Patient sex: M
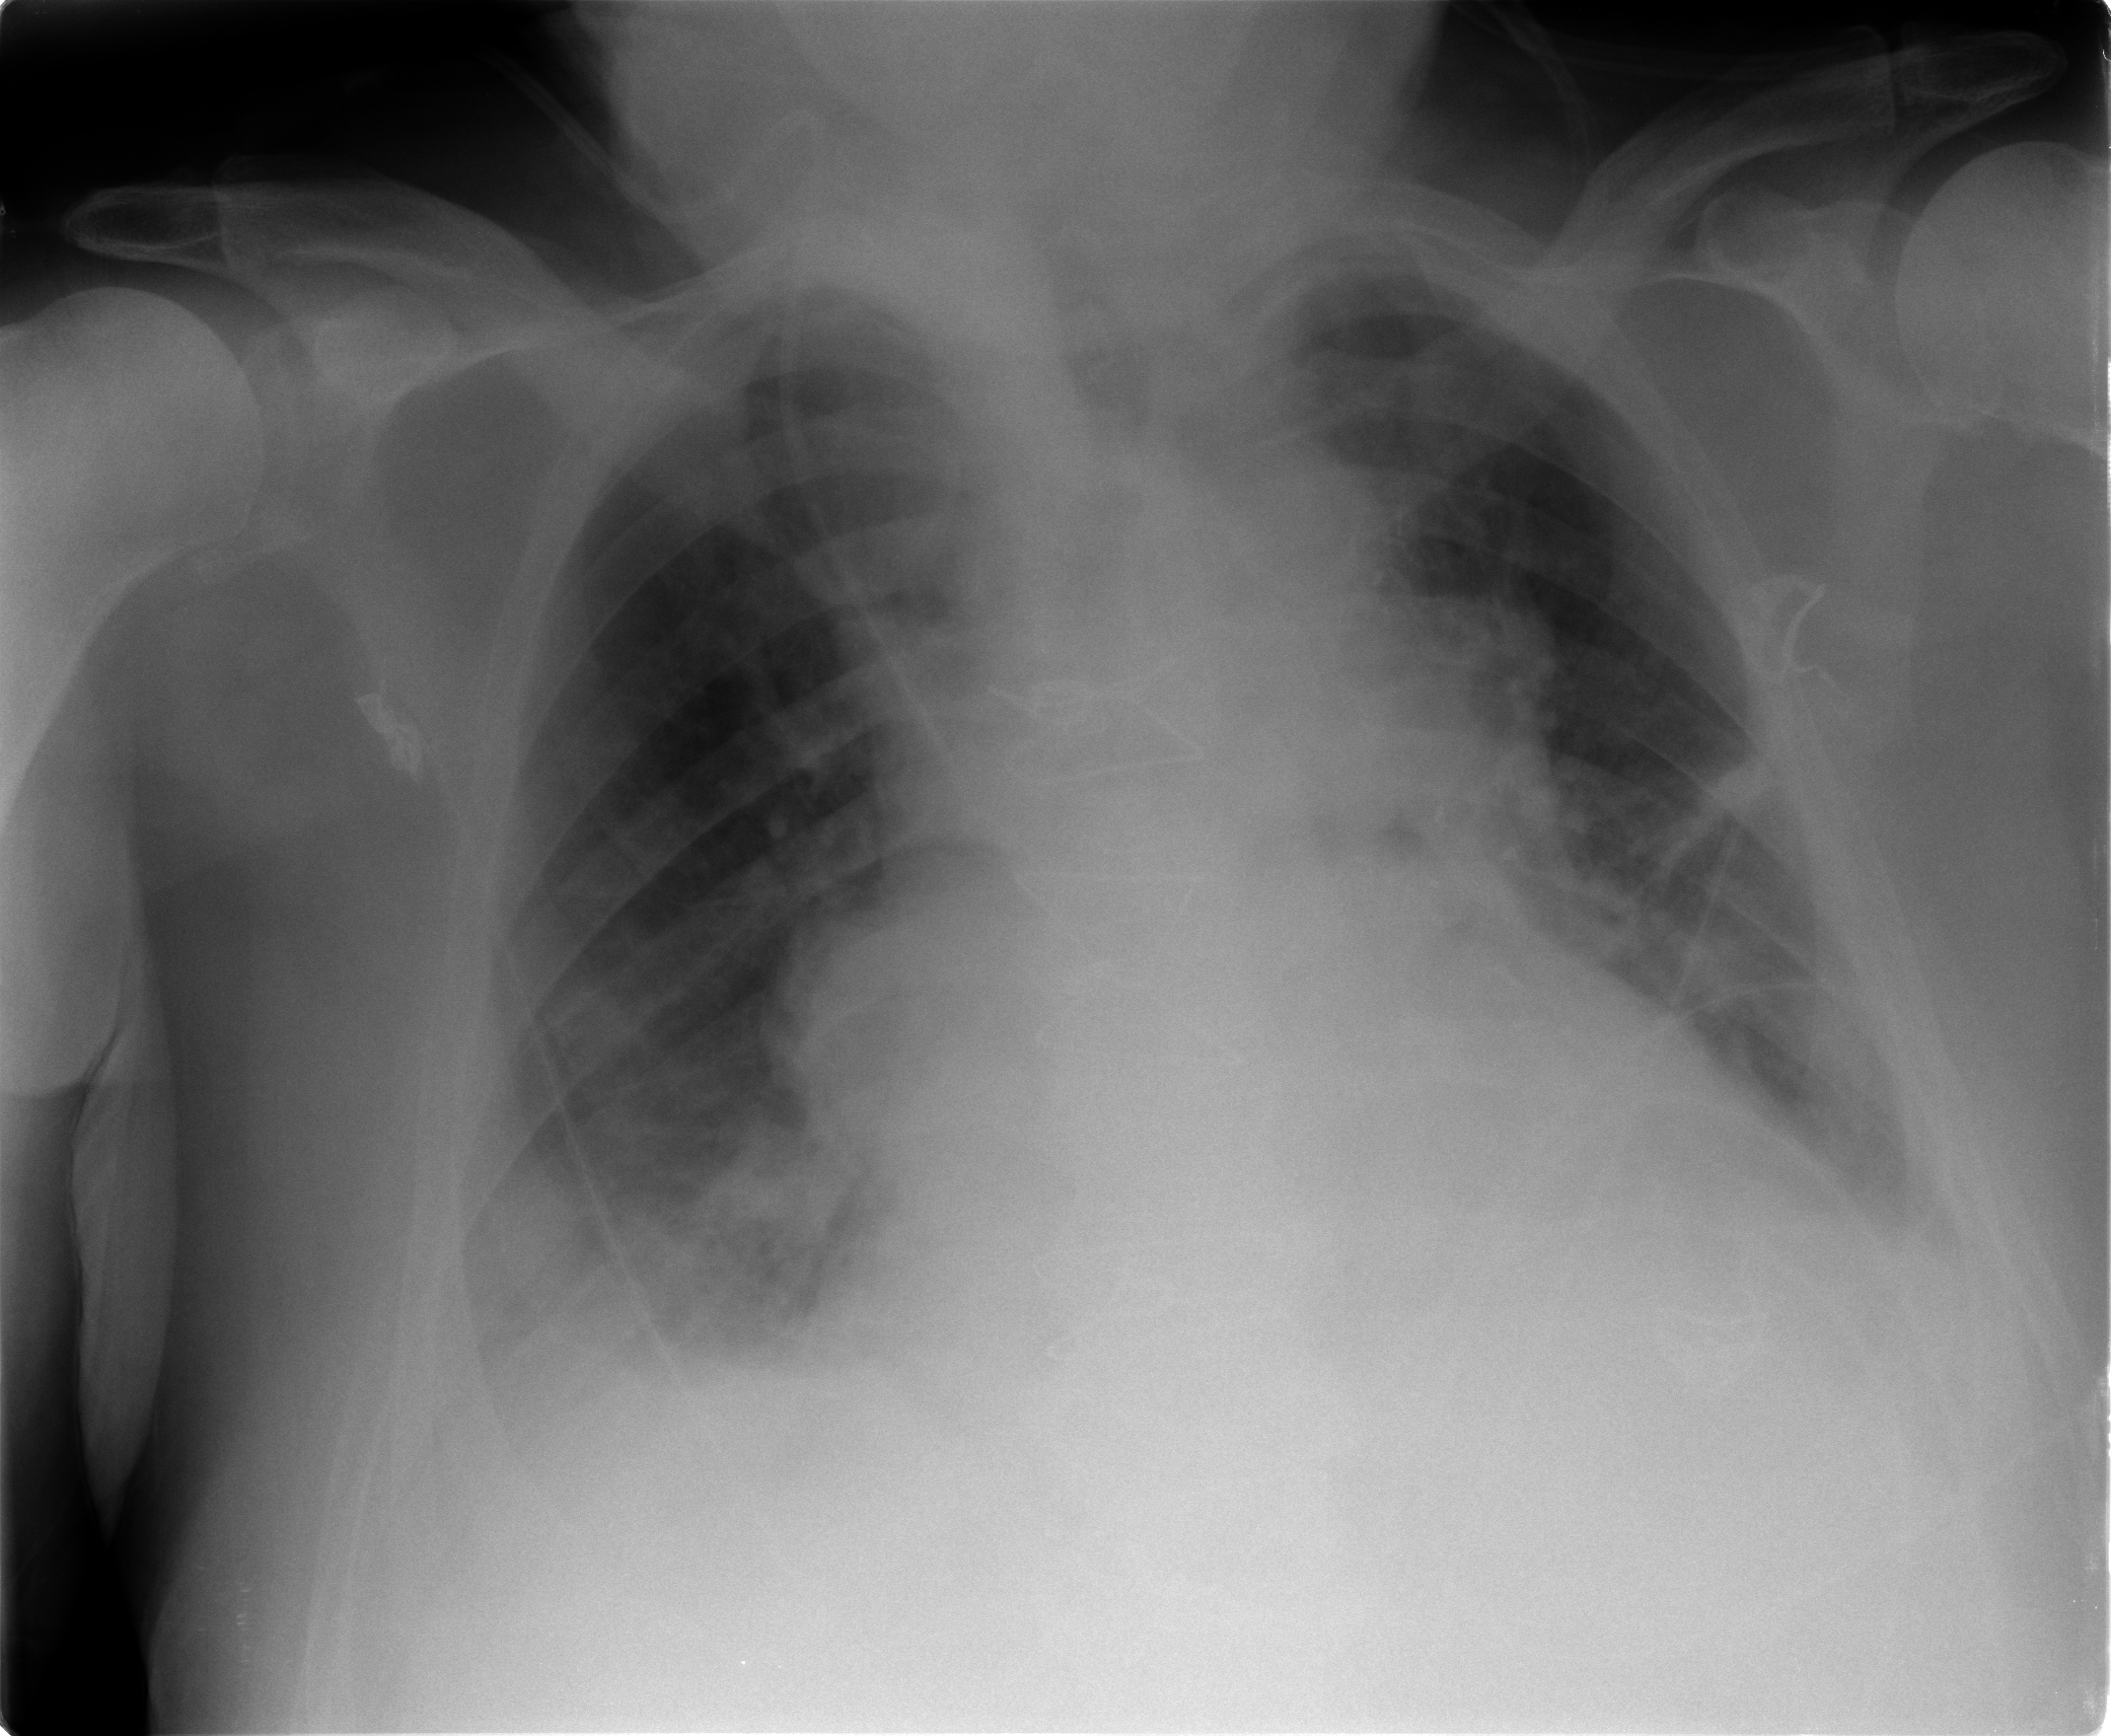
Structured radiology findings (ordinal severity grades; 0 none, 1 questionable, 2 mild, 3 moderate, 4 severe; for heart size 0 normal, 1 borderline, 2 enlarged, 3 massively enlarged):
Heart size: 2
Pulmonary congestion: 2
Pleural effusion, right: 2
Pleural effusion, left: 2
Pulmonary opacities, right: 2
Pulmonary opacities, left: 2
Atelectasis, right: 2
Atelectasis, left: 2